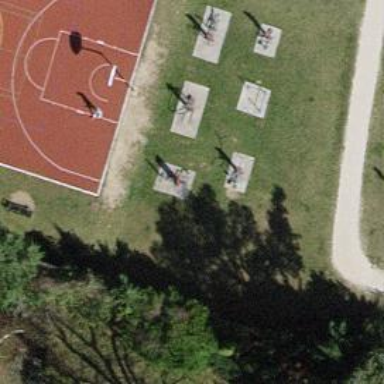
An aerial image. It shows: Fitness station in leisure land area.